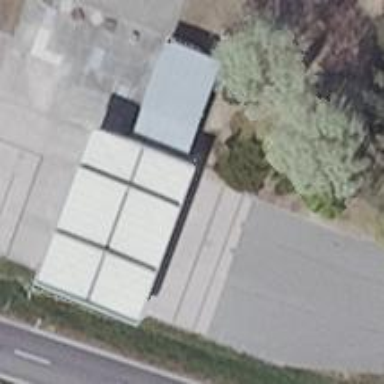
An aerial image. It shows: Fuel station.